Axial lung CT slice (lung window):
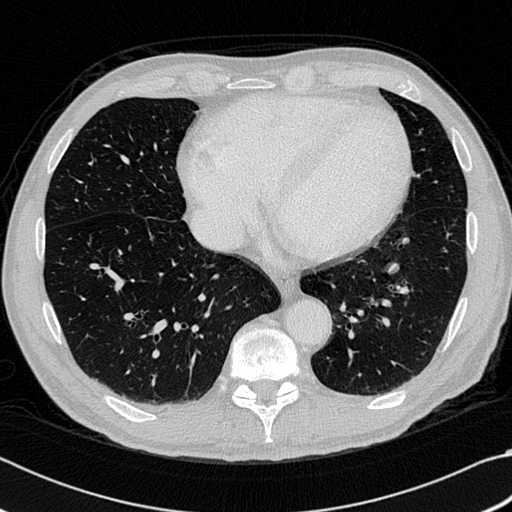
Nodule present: no